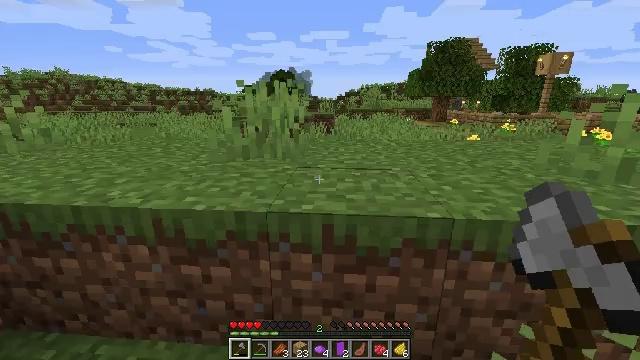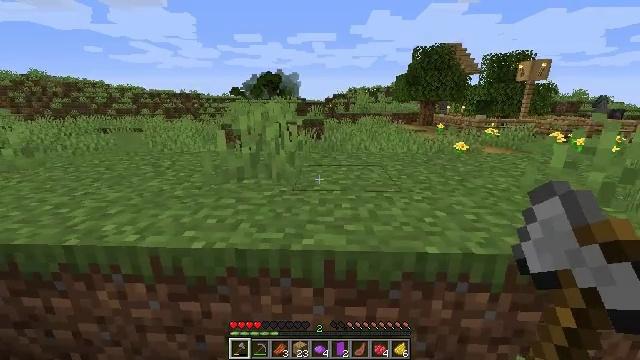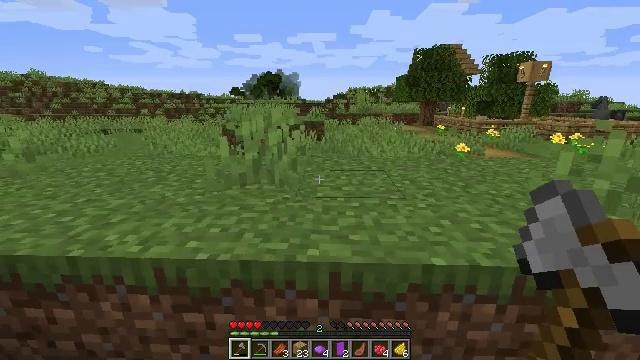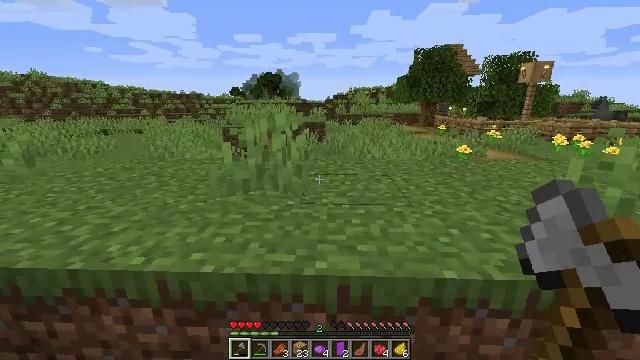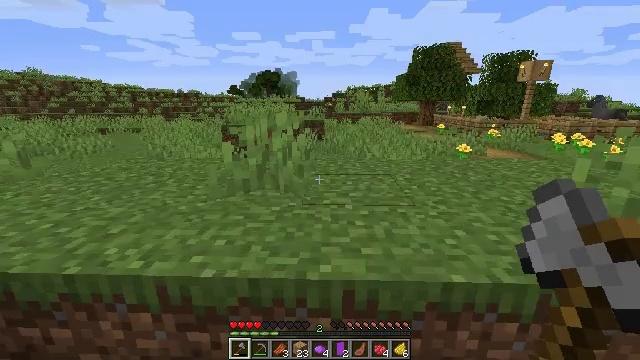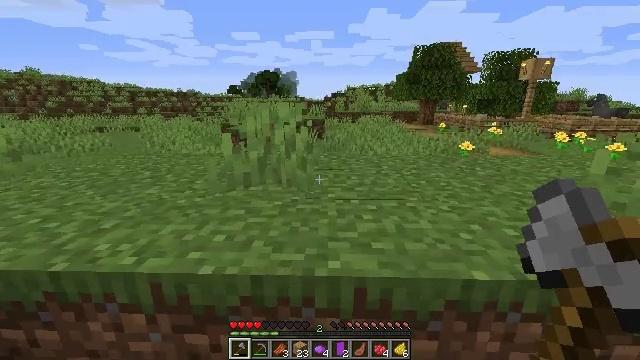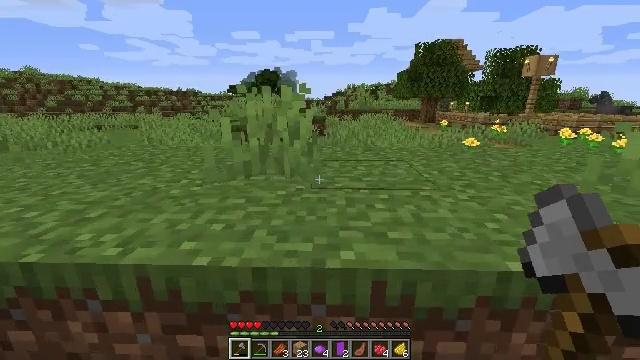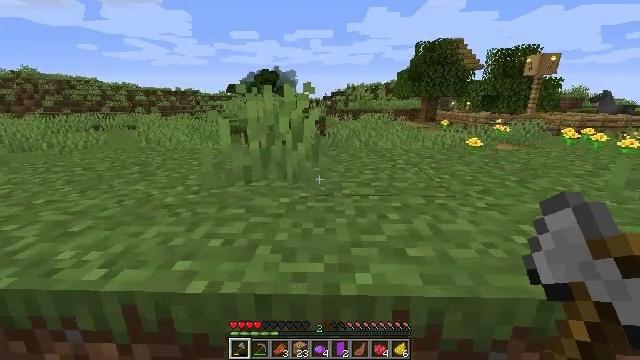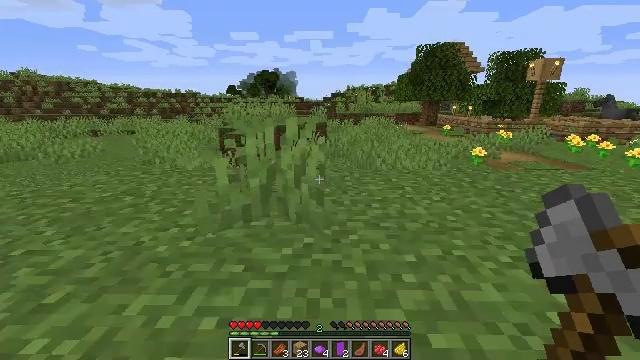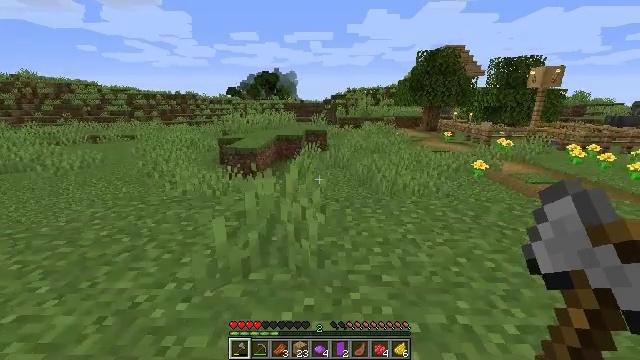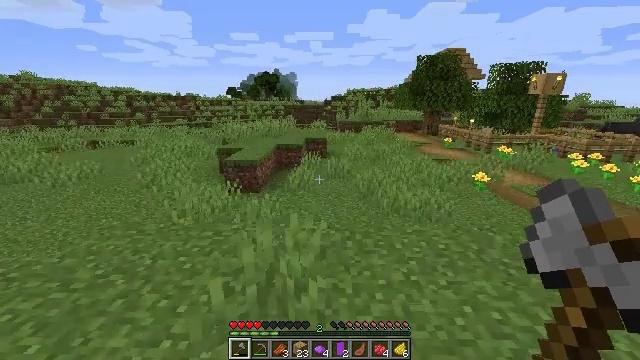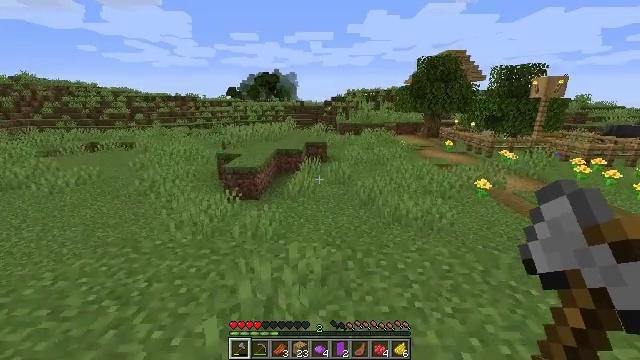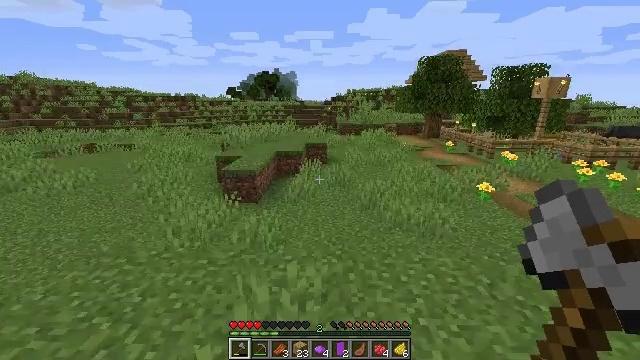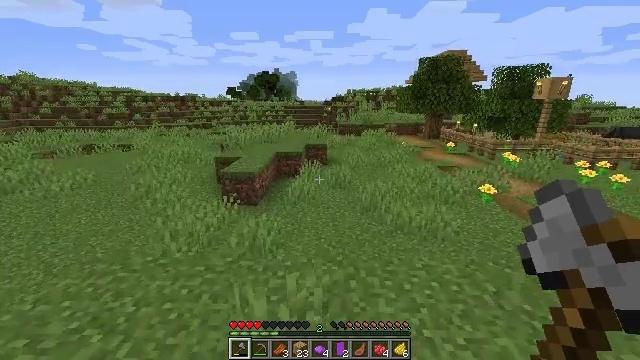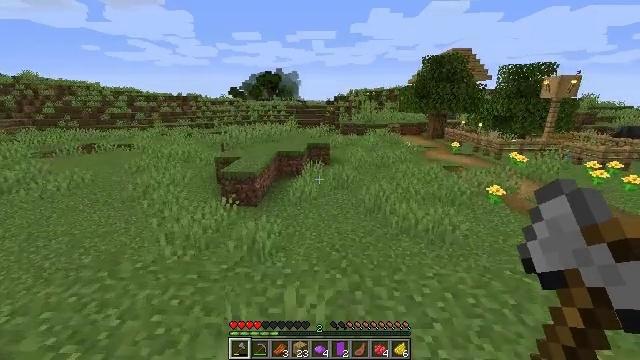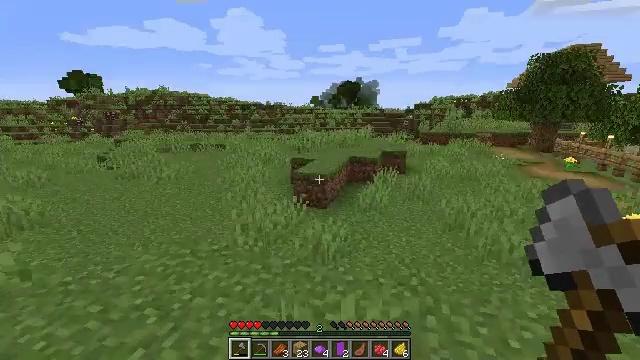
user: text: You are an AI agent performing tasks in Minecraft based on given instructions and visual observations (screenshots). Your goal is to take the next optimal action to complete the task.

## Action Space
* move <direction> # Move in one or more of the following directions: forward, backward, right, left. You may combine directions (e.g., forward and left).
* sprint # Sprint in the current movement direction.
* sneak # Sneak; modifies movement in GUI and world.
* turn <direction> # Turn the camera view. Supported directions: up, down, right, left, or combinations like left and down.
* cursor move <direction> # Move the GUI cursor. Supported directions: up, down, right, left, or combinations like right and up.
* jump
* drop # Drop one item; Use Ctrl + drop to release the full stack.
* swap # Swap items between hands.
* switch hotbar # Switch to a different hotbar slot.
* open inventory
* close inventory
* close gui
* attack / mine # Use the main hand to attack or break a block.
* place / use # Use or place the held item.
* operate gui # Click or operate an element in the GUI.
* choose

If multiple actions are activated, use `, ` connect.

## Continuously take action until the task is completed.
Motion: motion action
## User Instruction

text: Break the loom.
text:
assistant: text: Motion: move forward, turn right, jump
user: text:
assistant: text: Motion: move forward
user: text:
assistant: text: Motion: move forward
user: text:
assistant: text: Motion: move forward
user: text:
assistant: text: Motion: move forward
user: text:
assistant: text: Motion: move forward
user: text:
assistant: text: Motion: move forward
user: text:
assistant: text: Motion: move forward, jump
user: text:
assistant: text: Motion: move forward, jump
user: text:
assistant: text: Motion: move forward, jump
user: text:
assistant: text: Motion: move forward, jump
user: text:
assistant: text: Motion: move forward
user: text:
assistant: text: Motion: move forward
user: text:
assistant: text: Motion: move forward
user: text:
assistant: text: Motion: turn left and up
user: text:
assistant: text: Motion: turn left and up
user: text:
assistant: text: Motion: move forward, turn left
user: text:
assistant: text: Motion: move forward
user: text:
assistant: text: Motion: no_op
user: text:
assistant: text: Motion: move forward
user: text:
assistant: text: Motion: move forward
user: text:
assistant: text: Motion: move forward
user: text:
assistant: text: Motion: move forward, turn left
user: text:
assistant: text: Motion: move forward, turn left
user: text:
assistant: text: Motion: move forward, turn left and down
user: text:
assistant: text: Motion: move forward, turn left and down
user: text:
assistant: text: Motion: move forward, turn left and down
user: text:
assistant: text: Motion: move forward, turn right and up
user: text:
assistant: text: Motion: move forward
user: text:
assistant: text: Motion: move forward